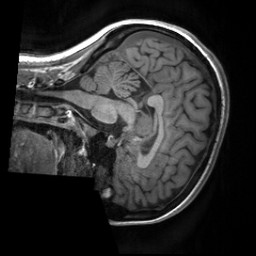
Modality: T1w
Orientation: sagittal
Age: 23
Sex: female
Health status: healthy
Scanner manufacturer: siemens
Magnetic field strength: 3 T
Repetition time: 2 s
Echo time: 0.00232 s